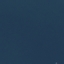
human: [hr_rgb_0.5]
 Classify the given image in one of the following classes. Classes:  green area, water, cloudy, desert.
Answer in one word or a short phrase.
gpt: water